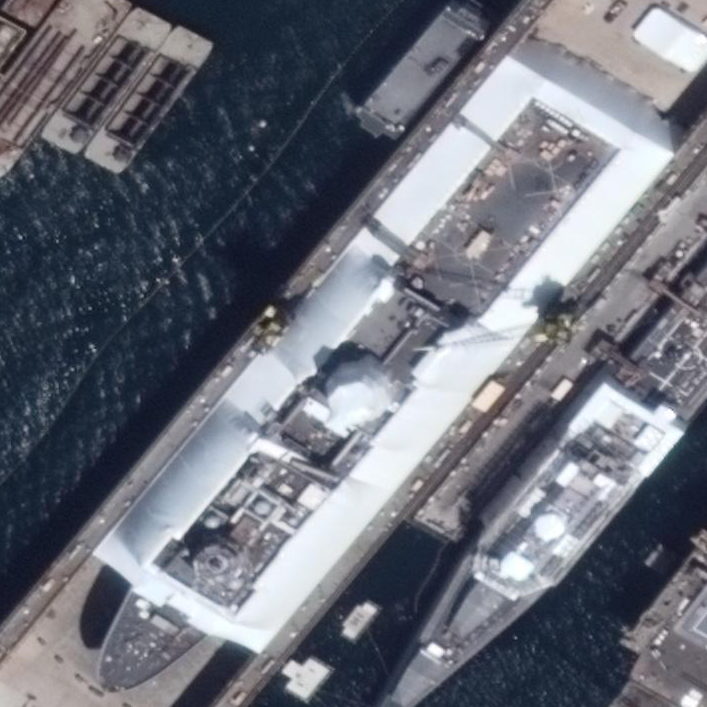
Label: combat